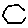
Label: hexagon